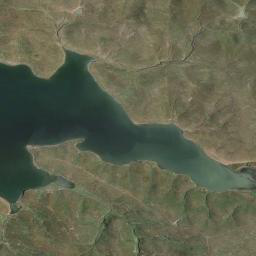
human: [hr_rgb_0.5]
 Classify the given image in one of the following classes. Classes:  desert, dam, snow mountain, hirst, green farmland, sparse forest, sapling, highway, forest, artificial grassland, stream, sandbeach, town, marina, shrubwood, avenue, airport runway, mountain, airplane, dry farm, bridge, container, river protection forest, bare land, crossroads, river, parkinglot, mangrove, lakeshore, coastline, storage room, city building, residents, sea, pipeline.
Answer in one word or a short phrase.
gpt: river